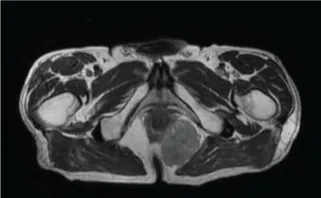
(A) Right supraclavicular lymphadenopathy.
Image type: radiology (mri)